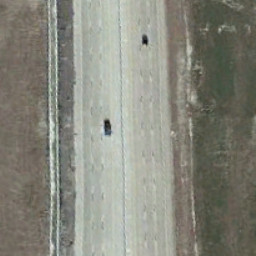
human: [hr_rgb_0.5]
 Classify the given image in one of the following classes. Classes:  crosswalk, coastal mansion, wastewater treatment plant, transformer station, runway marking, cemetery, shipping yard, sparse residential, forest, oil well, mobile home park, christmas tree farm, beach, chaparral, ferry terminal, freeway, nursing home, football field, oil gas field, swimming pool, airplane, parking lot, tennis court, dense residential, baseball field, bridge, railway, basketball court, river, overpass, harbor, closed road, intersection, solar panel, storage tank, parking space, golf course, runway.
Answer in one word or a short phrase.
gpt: freeway